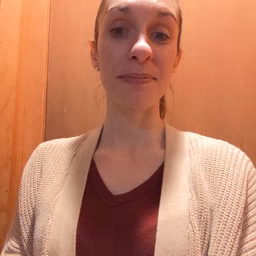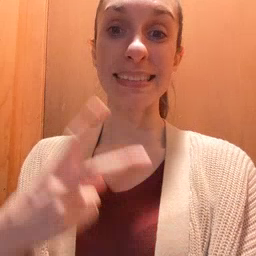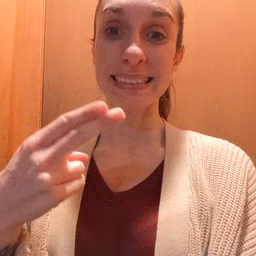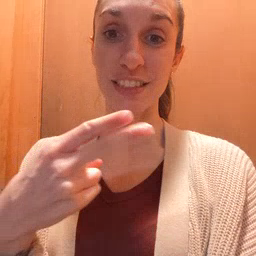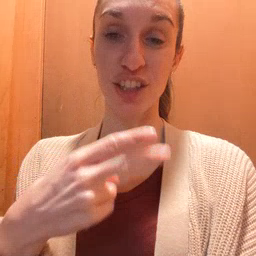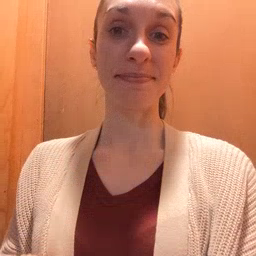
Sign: scissors